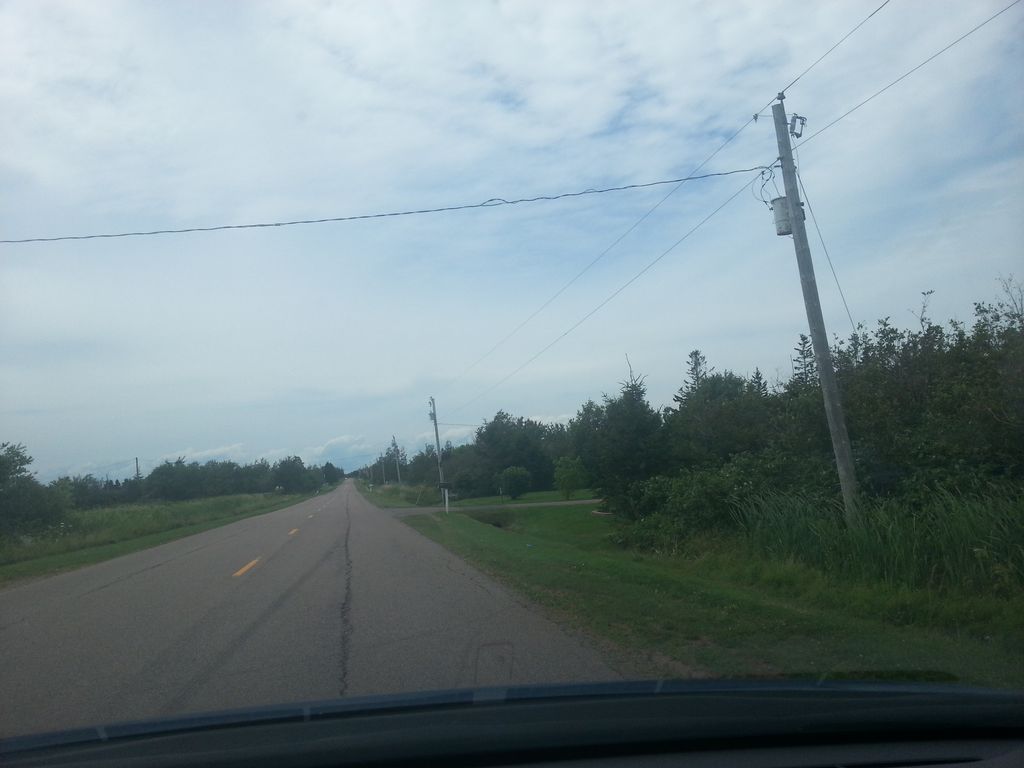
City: charlottetown